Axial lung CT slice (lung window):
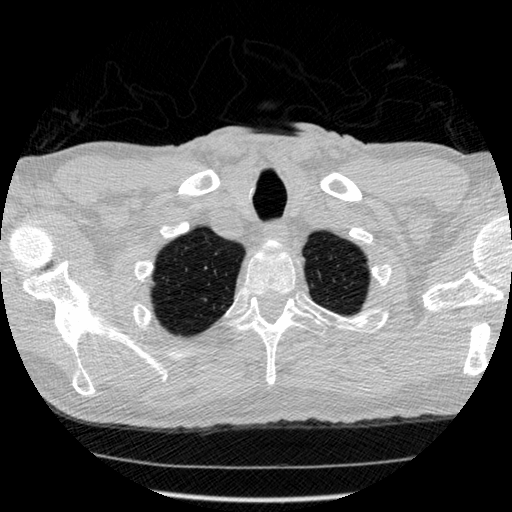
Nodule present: no